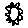
Label: sun